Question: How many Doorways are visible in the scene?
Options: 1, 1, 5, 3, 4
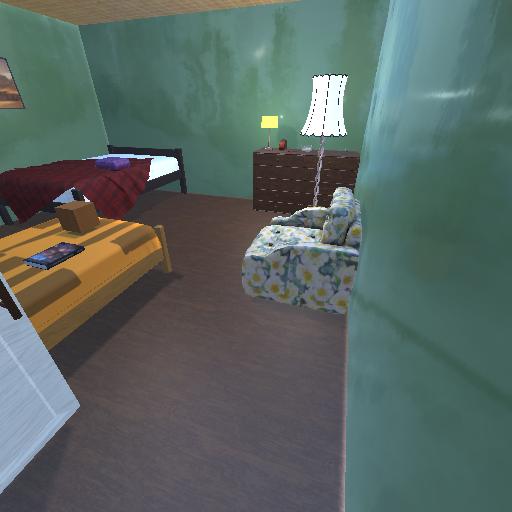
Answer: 1